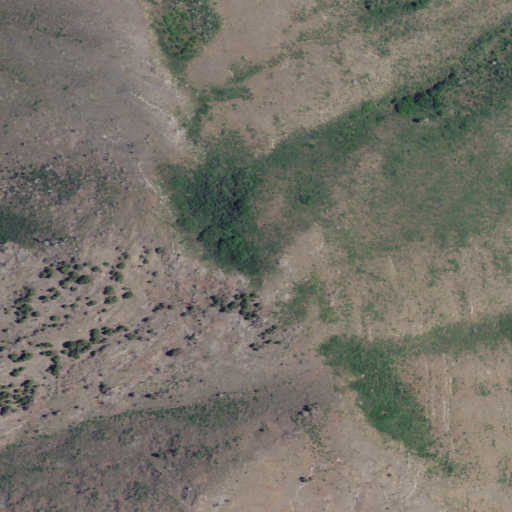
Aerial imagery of mountain in Idaho named Dare Peak containing grassland and shrub